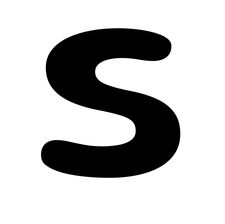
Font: Gluten_Medium